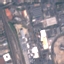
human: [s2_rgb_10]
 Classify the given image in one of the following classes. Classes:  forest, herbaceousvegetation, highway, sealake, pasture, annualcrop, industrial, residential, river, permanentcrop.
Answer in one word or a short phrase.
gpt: Industrial